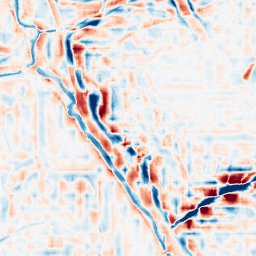
Category: wavelet
Decomposition family: wavelet_reverse_biorthogonal
Decomposition parameters: wavelet: rbio2.4
level: 4
Upsampling method: edge_directed
Upsampling parameters: scale: 4
Upsampling scale: 4